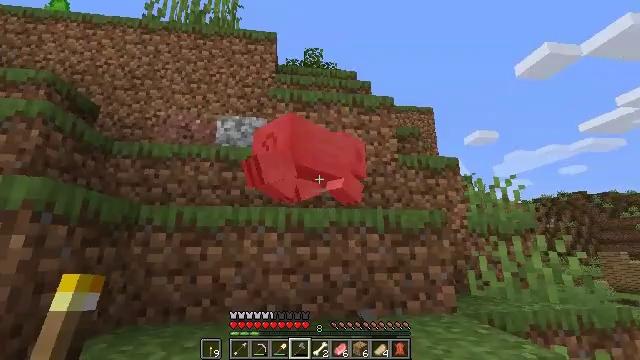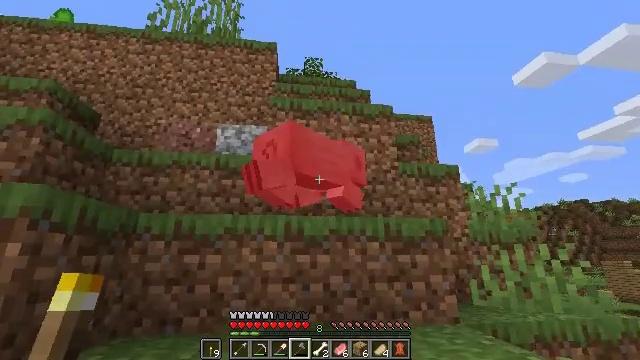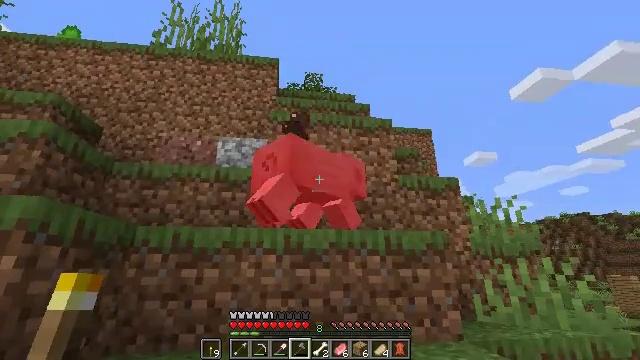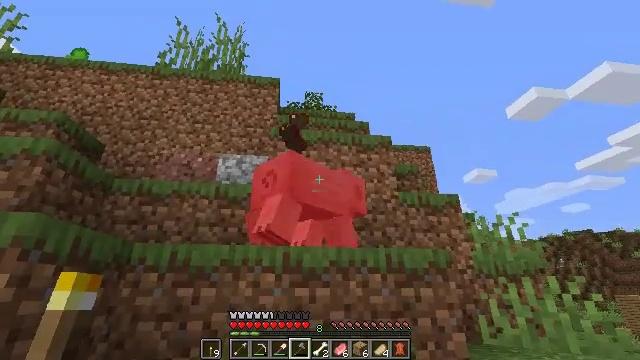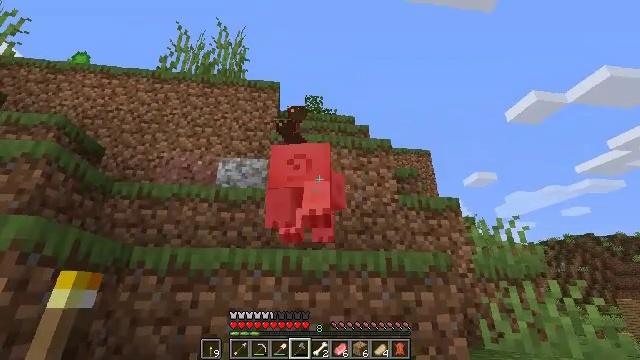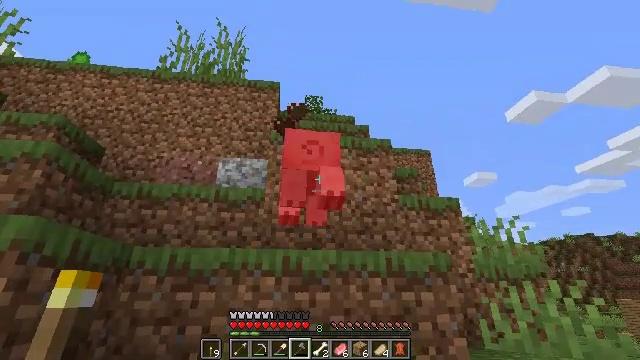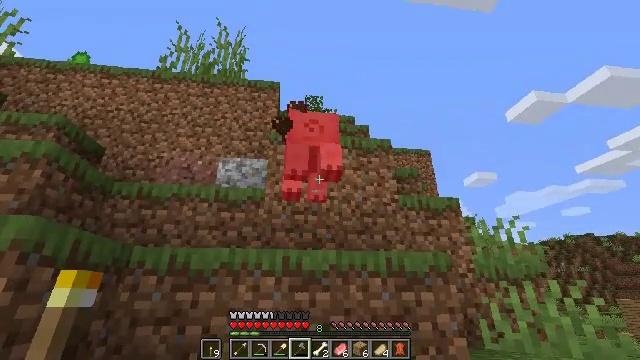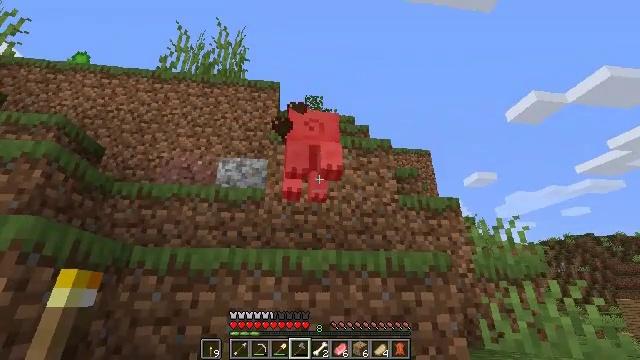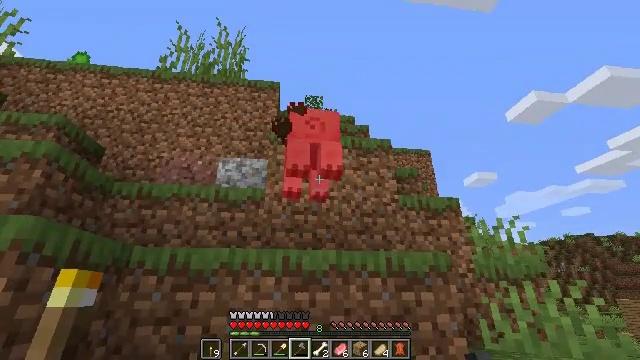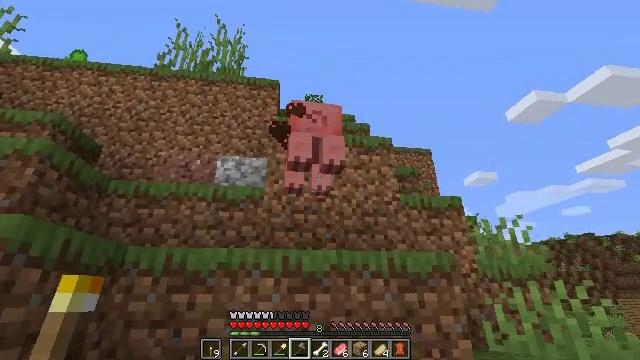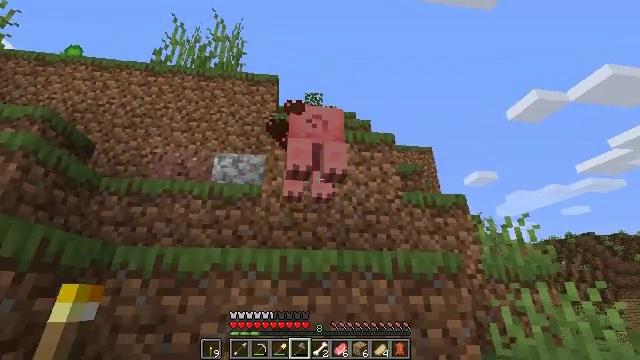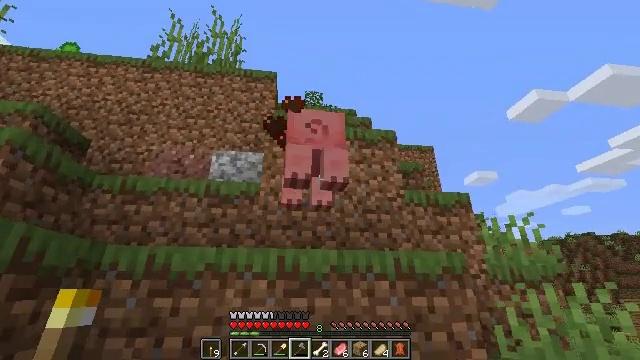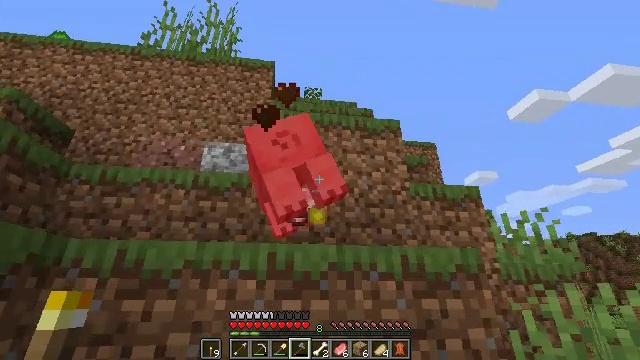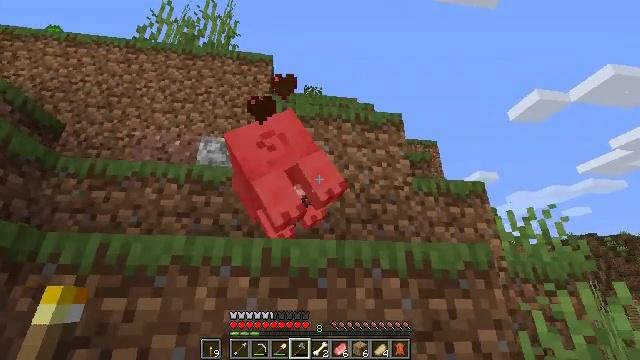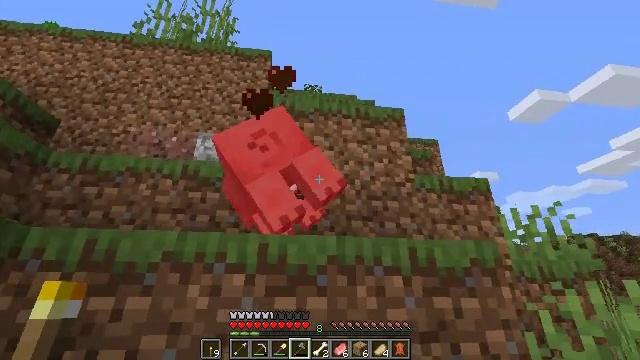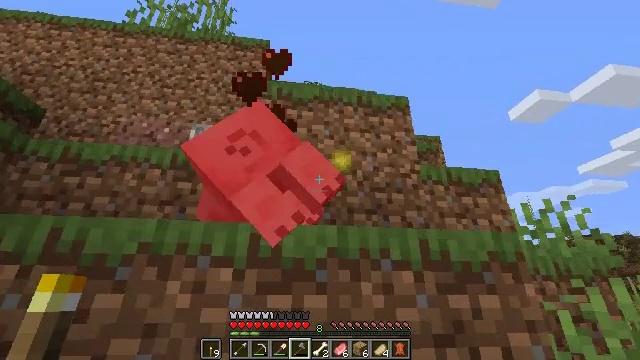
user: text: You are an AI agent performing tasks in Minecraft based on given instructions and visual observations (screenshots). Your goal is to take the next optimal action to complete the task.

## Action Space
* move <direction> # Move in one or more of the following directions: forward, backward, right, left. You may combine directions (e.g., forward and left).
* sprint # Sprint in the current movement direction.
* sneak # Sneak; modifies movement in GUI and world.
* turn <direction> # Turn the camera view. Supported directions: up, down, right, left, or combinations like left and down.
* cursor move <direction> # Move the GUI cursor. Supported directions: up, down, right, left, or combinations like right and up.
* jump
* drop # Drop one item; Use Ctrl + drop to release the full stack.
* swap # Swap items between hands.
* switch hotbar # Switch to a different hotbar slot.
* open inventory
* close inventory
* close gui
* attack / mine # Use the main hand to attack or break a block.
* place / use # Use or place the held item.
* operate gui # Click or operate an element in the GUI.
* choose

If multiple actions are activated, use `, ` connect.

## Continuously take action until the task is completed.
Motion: motion action
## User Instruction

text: Hunt a pig.
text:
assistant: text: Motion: turn up
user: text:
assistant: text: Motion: turn up
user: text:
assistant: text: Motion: turn up
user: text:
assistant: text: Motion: no_op
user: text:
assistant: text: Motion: no_op
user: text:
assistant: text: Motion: no_op
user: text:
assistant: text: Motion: attack / mine
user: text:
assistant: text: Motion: no_op
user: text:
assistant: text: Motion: move forward
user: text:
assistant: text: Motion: move forward
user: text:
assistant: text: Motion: move forward, attack / mine
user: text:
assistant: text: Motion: move forward, attack / mine
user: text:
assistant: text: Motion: move forward, attack / mine
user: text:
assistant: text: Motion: move forward
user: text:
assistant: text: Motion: no_op
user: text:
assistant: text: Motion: attack / mine
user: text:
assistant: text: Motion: attack / mine
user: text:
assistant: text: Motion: attack / mine
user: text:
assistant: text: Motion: turn left
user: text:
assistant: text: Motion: turn left
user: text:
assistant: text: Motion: move forward, turn left
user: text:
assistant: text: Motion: move forward, sprint, jump
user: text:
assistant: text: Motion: move forward, sprint, jump
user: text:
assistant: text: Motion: move forward, sprint, jump
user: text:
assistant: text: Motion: move forward, sprint, turn right and down, jump
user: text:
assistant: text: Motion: move forward, sprint, turn right and down, jump
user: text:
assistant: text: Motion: move forward, sprint, turn right and down, jump
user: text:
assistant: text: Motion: move forward, sprint, turn right and down, jump
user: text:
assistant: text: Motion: move forward, sprint, jump
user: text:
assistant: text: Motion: move forward, sprint, jump